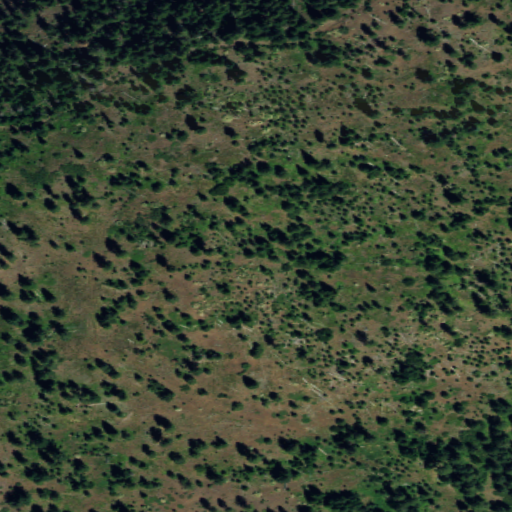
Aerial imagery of ridge(s) in Washington named Pinegrass Ridge containing shrub and evergreen forest